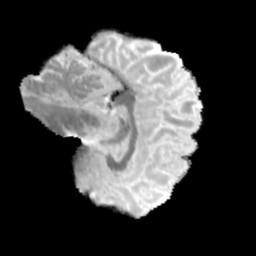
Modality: MD
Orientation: sagittal
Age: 47
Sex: female
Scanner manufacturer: siemens
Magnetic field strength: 3 T
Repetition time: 3.23 s
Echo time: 0.0892 s